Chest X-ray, PA view. Patient: 65 years old, sex F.
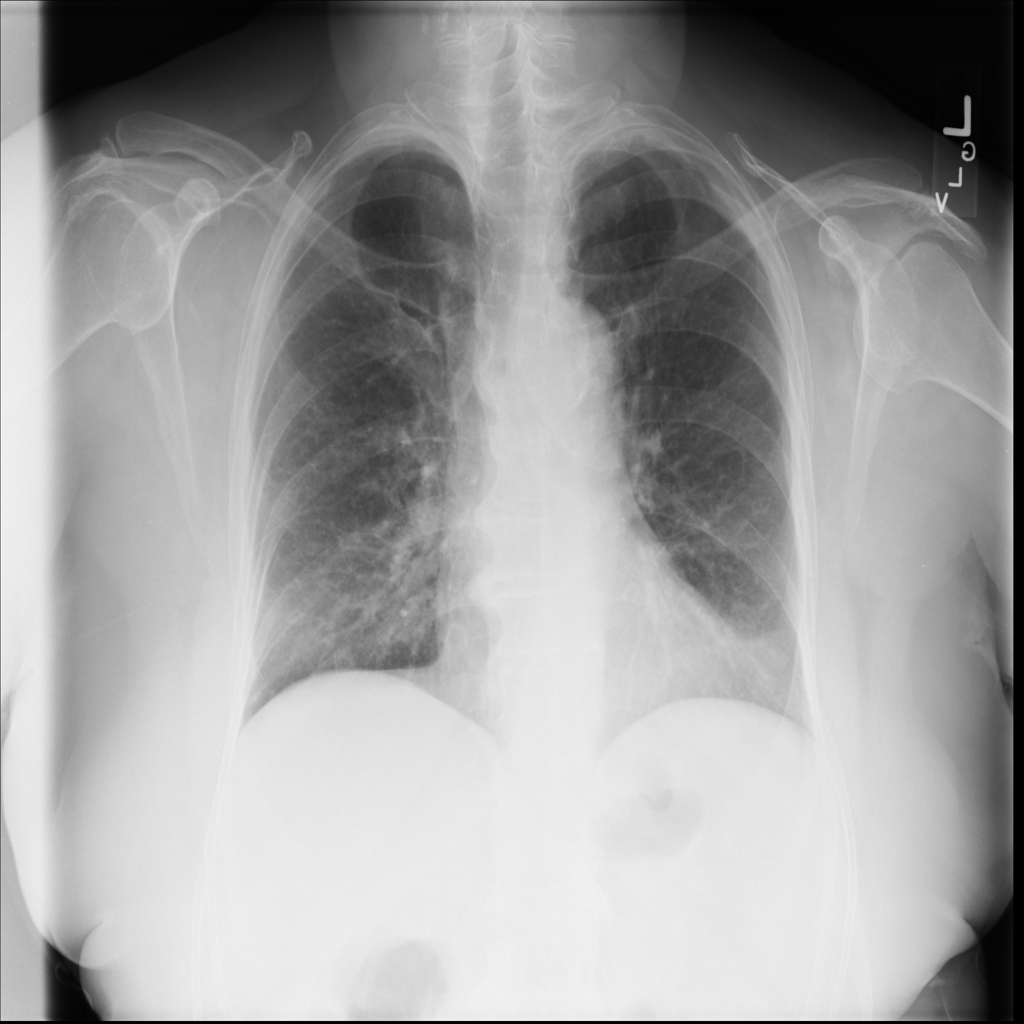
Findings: No Finding